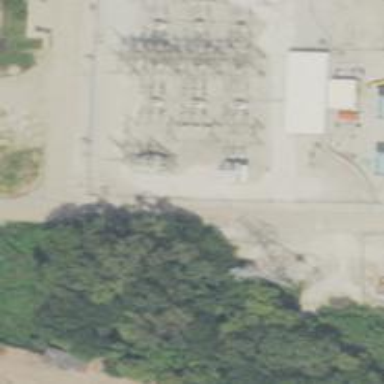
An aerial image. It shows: Lattice structure tower used for power distribution.